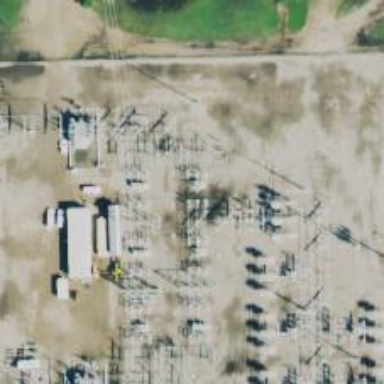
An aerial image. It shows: Switch for power supply.